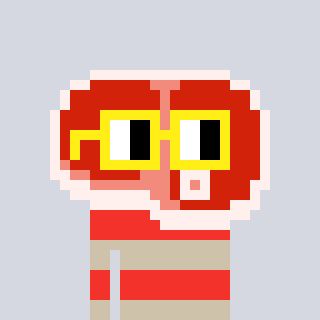
a pixel art character with square yellow glasses, a steak-shaped head and a bege-colored body on a cool background